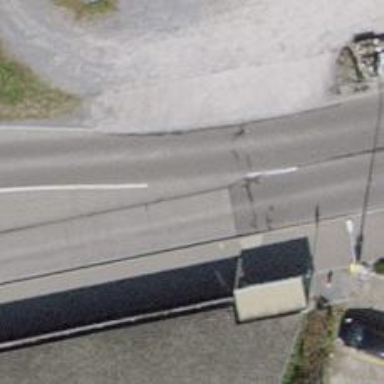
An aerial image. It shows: Bus stop with designated stop position for public transport.